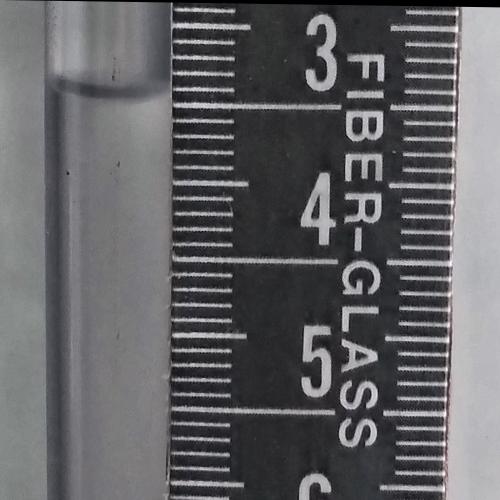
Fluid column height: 3.4 cm